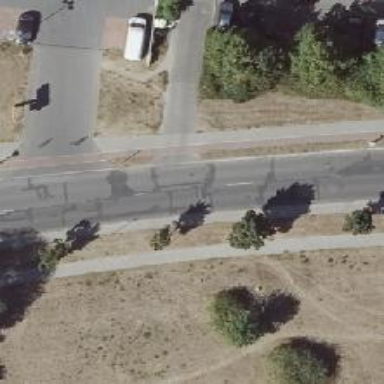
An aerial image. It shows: Tertiary road with asphalt surface. It has separate sidewalk and cycle track on both sides.